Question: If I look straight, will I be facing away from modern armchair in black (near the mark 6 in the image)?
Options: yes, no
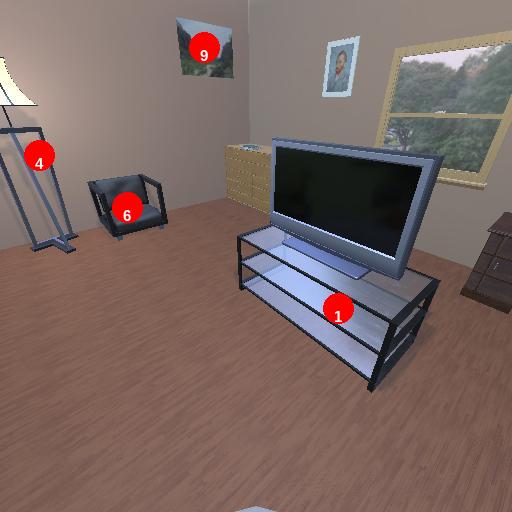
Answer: yes